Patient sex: M
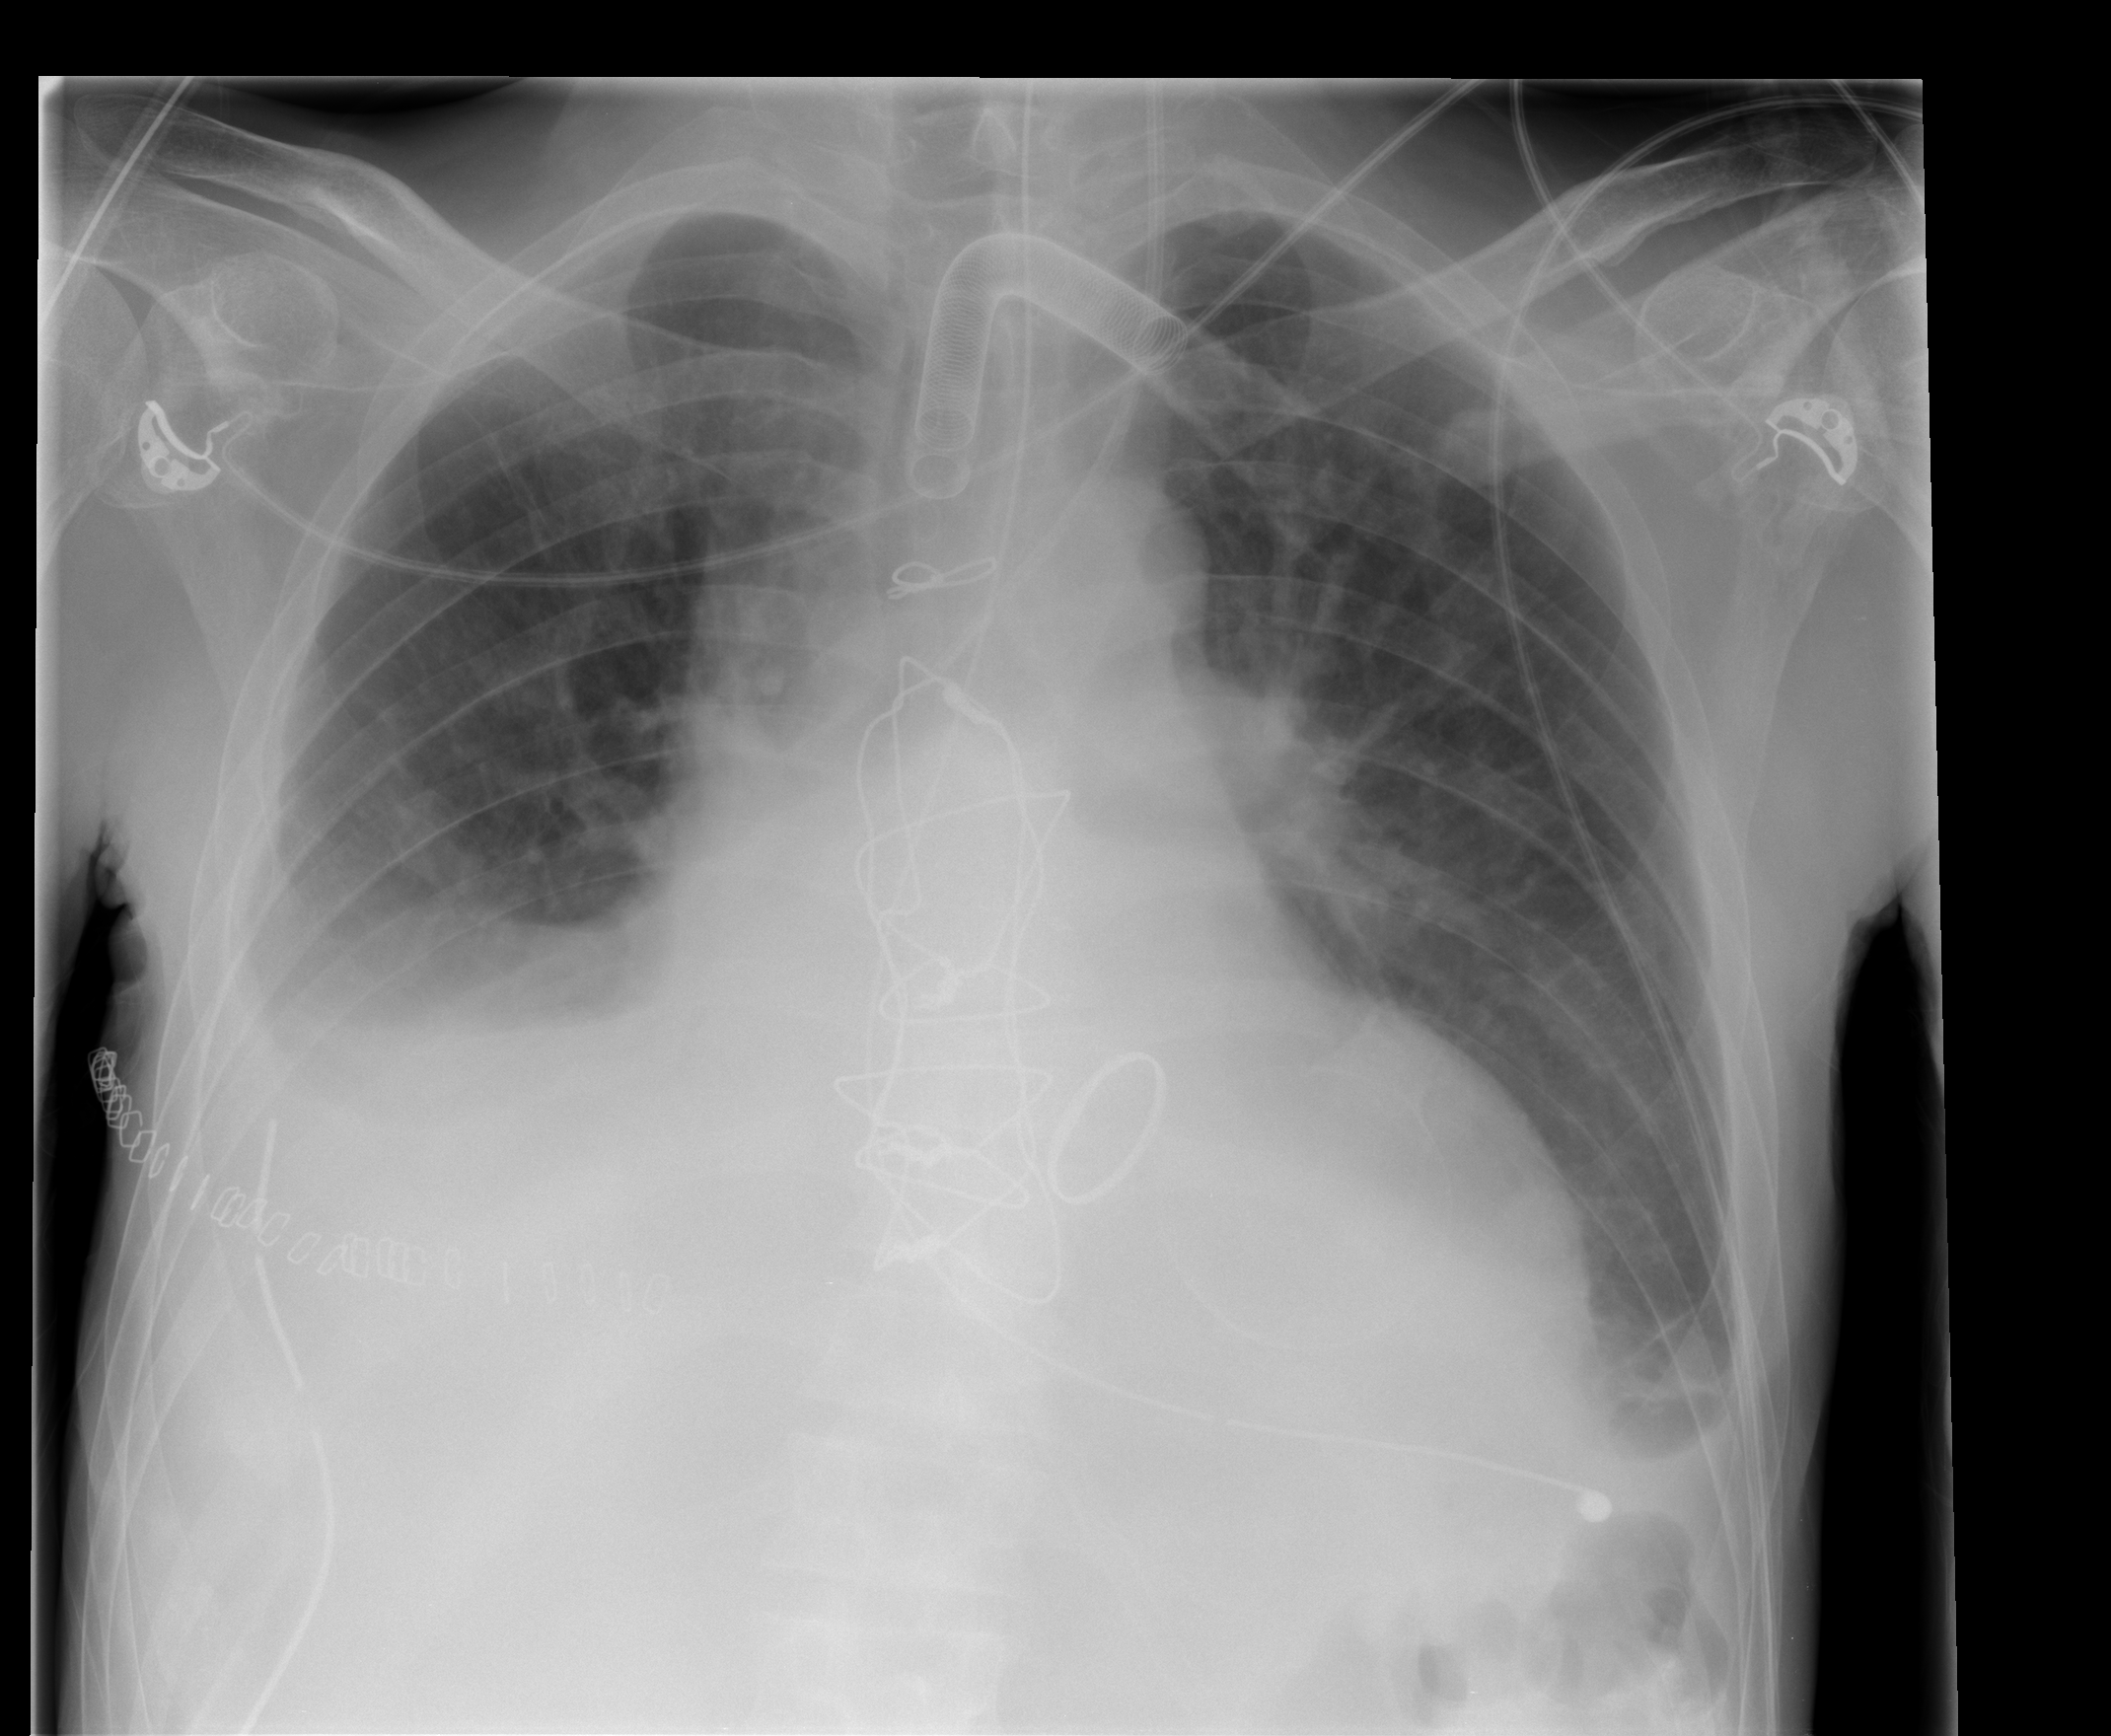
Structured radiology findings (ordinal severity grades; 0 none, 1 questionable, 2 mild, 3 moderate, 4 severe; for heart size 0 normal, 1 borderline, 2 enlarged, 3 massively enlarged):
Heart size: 2
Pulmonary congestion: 2
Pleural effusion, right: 3
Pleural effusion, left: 2
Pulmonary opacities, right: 0
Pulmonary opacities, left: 0
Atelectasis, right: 2
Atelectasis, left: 1